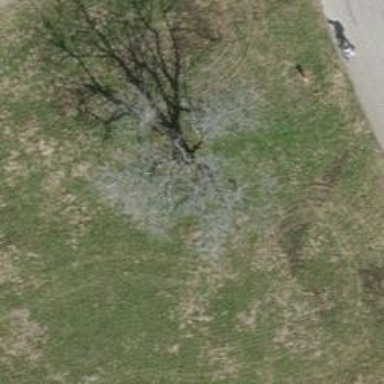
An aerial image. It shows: Urban area featuring tree as natural element.